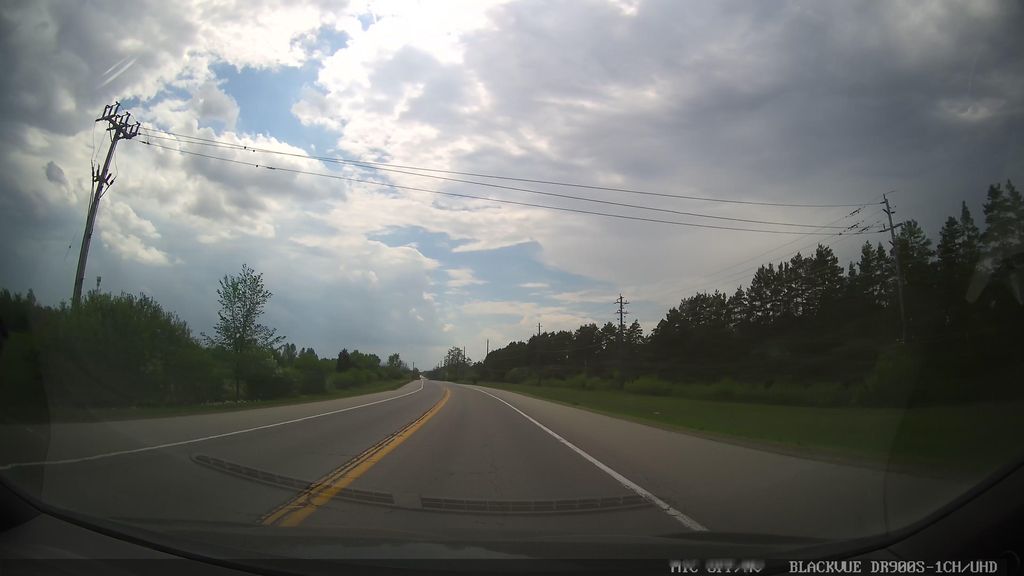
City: ottawa-gatineau